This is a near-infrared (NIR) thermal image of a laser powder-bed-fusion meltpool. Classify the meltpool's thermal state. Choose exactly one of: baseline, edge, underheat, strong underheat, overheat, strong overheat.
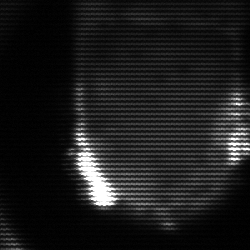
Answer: baseline